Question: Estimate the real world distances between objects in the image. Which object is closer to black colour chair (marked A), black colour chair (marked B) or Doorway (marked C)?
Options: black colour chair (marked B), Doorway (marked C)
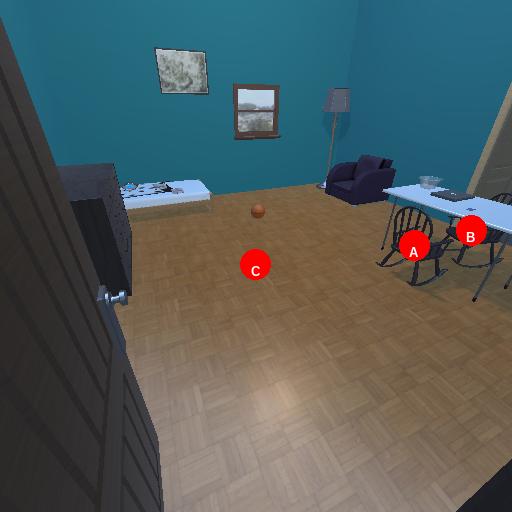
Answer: black colour chair (marked B)